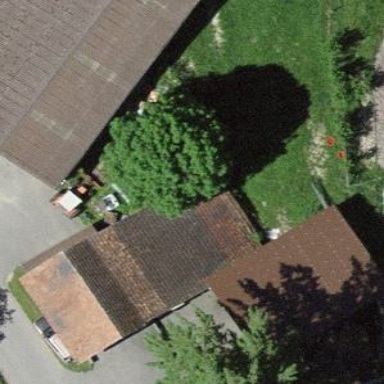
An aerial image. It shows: Rural barn.